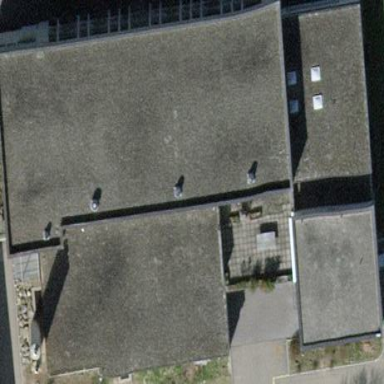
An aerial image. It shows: School building with flat roof.